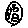
Label: moon